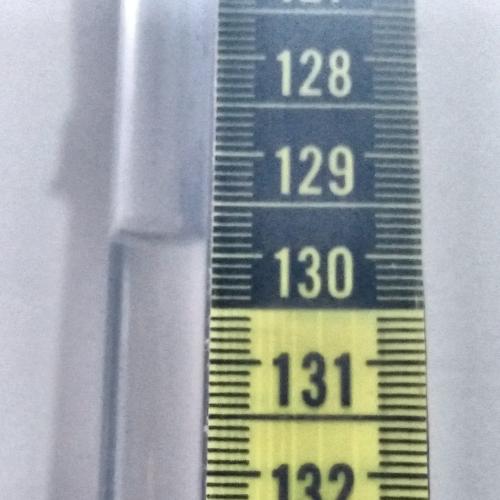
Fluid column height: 129.8 cm